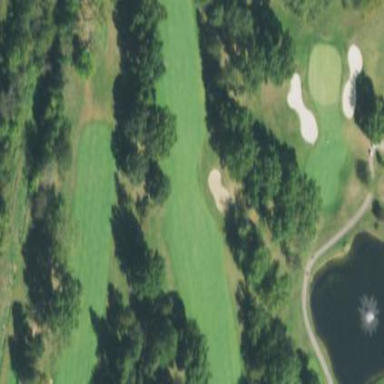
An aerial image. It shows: Well-maintained grassy area serving as golf fairway for the sport of golf.